Question: Upon upgrading my Grails version from 2.3.6 to 2.4.5, I am now getting an exception when running Geb Spock tests.
'''
failed to create driver from callback 'script14328041759692122350870$_run_closure1@5fcdf5ea'
geb.driver.DriverCreationException: failed to create driver from callback 'script14328041759692122350870$_run_closure1@5fcdf5ea'
at geb.driver.CallbackDriverFactory.getDriver(CallbackDriverFactory.groovy:35)
at geb.driver.CachingDriverFactory.getDriver_closure3(CachingDriverFactory.groovy:85)
at geb.driver.CachingDriverFactory$SimpleCache.get(CachingDriverFactory.groovy:32)
at geb.driver.CachingDriverFactory.getDriver(CachingDriverFactory.groovy:84)
at geb.Configuration.createDriver(Configuration.groovy:361)
at geb.Configuration.getDriver(Configuration.groovy:350)
at geb.Browser.getDriver(Browser.groovy:105)
at geb.Browser.clearCookies(Browser.groovy:496)
at geb.spock.GebSpec.methodMissing(GebSpec.groovy:54)
at AuthorizationAdminSpec.setupSpec(AuthorizationAdminSpec.groovy:21)
Caused by: java.lang.NoClassDefFoundError: org/apache/http/conn/SchemePortResolver
at org.openqa.selenium.remote.internal.ApacheHttpClient$Factory.getDefaultHttpClientFactory(ApacheHttpClient.java:234)
at org.openqa.selenium.remote.internal.ApacheHttpClient$Factory.<init>(ApacheHttpClient.java:211)
at org.openqa.selenium.remote.HttpCommandExecutor.getDefaultClientFactory(HttpCommandExecutor.java:88)
at org.openqa.selenium.remote.HttpCommandExecutor.<init>(HttpCommandExecutor.java:62)
at org.openqa.selenium.remote.HttpCommandExecutor.<init>(HttpCommandExecutor.java:57)
at org.openqa.selenium.firefox.internal.NewProfileExtensionConnection.start(NewProfileExtensionConnection.java:93)
at org.openqa.selenium.firefox.FirefoxDriver.startClient(FirefoxDriver.java:246)
at org.openqa.selenium.remote.RemoteWebDriver.<init>(RemoteWebDriver.java:114)
at org.openqa.selenium.firefox.FirefoxDriver.<init>(FirefoxDriver.java:191)
at org.openqa.selenium.firefox.FirefoxDriver.<init>(FirefoxDriver.java:186)
at org.openqa.selenium.firefox.FirefoxDriver.<init>(FirefoxDriver.java:182)
at org.openqa.selenium.firefox.FirefoxDriver.<init>(FirefoxDriver.java:99)
at script14328041759692122350870.run_closure1(script14328041759692122350870.groovy:12)
at geb.driver.CallbackDriverFactory.getDriver(CallbackDriverFactory.groovy:29)
... 9 more
Caused by: java.lang.ClassNotFoundException: org.apache.http.conn.SchemePortResolver
at org.codehaus.groovy.tools.RootLoader.findClass(RootLoader.java:175)
at java.lang.ClassLoader.loadClass(ClassLoader.java:425)
at org.codehaus.groovy.tools.RootLoader.loadClass(RootLoader.java:147)
at java.lang.ClassLoader.loadClass(ClassLoader.java:358)
... 23 more
'''
I remember encountering this exception before during my initial Geb setup in Grails 2.3.6, in which the BuildConfig and GebConfig files were not properly configured. However, upon re-checking the necessary plugins and dependencies required of Geb, I did not notice anything different for Grails 2.4.5 Also, I switched my dependency resolution from Ivy to Maven, so I double checked my maven resources to make sure the driver was loaded.

Some more info...
BuildConfig.groovy
'''
grails.project.dependency.resolver = "maven"
grails.project.dependency.resolution = {
// inherit Grails' default dependencies
inherits("global") {
// specify dependency exclusions here; for example, uncomment this to disable ehcache:
// excludes 'ehcache'
}
log "warn" // log level of Ivy resolver, either 'error', 'warn', 'info', 'debug' or 'verbose'
checksums true // Whether to verify checksums on resolve
repositories {
grailsPlugins()
grailsHome()
grailsCentral()
mavenLocal()
mavenCentral()
mavenRepo "http://repository.jboss.com/maven2/"
mavenRepo "http://google-api-client-libraries.appspot.com/mavenrepo"
mavenRepo "http://mvnrepository.com/artifact/"
mavenRepo "http://repo.jenkins-ci.org/repo"
mavenRepo "http://repo.grails.org/grails/repo"
}
dependencies {
....
compile "org.springframework:spring-test:4.0.9.RELEASE"
test "org.gebish:geb-spock:0.10.0"
test "org.seleniumhq.selenium:selenium-support:2.45.0"
test "org.seleniumhq.selenium:selenium-firefox-driver:2.45.0"
}
plugins {
....
test ":geb:0.10.0"
}
'''
GebConfig.groovy
'''
import org.openqa.selenium.firefox.FirefoxDriver
import org.openqa.selenium.firefox.FirefoxProfile
reportsDir = "target/geb-reports"
baseUrl = "http://localhost:8090/adverity/"
driver = {
//set the firefox locale to 'en-us' since the tests expect english
//see http://stackoverflow.com/questions/<PHONE> for more details
FirefoxProfile profile = new FirefoxProfile()
profile.setPreference("intl.accept_languages", "en-us")
def driverInstance = new FirefoxDriver(profile)
driverInstance.manage().window().maximize()
driverInstance
}
baseNavigatorWaiting = true
atCheckWaiting = true
autoClearCookies = false
quitCachedDriverOnShutdown = false
'''
Any simple spec that I run will throw the same error.I tried doing the same with Chrome to test if this is a driver issue and got the same results. Both firefox and Chrome drivers work with Grails 2.3.6, but not 2.4.5.
- -
Places I have looked already...
- - -
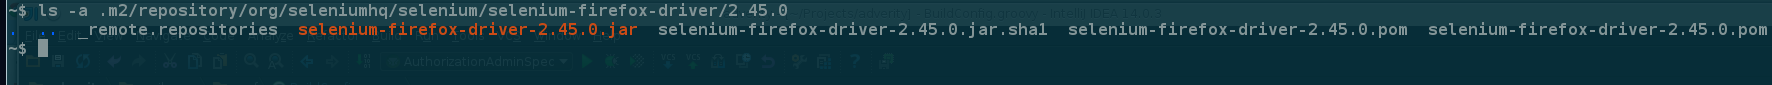
Answer: '''
test 'org.apache.httpcomponents:httpclient:4.3.2'
'''
Added to the dependencies section in BuildConfig.groovy
I was not aware of this dependency as I did not see it in any documentation, but a deeper look inside the stack trace told me otherwise.